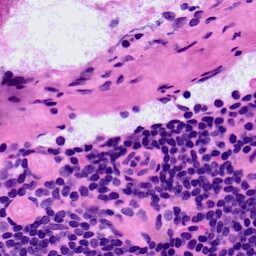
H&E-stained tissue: LymphNode